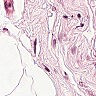
Metastatic tissue present: no